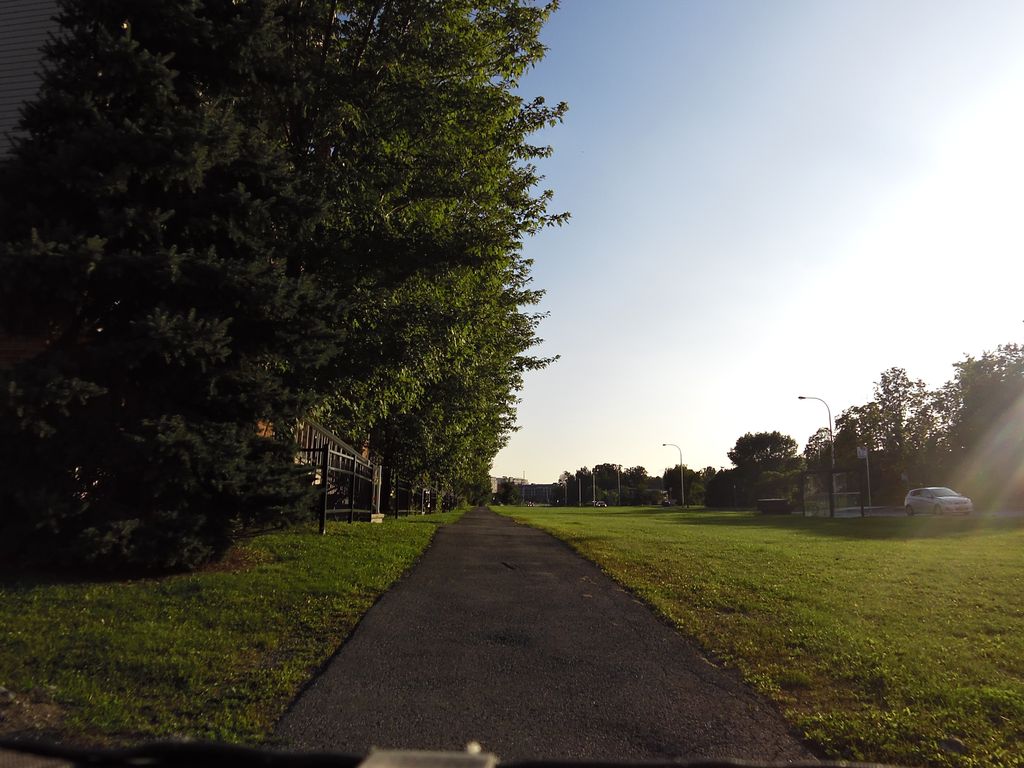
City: ottawa-gatineau